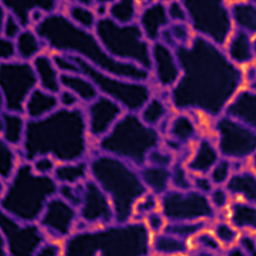
Label: Super-resolution ER image